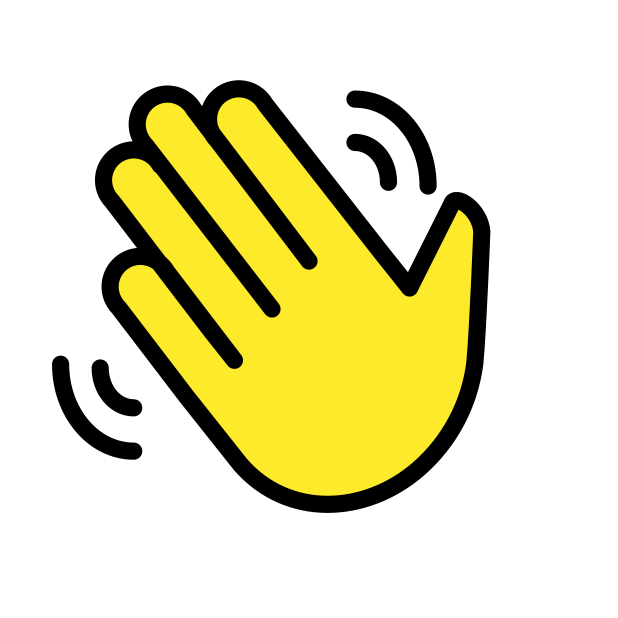
Emoji: 👋
Name: waving hand sign
Unicode: 0x1f44b